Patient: sex M, age 29
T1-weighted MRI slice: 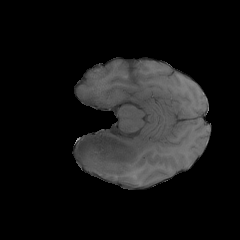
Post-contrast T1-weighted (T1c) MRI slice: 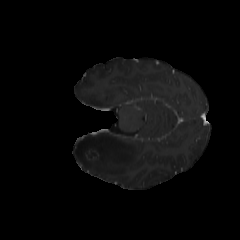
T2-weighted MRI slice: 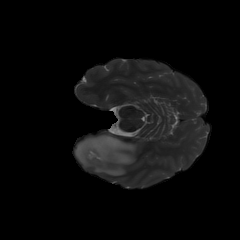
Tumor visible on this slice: yes
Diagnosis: Astrocytoma, IDH-mutant
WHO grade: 4